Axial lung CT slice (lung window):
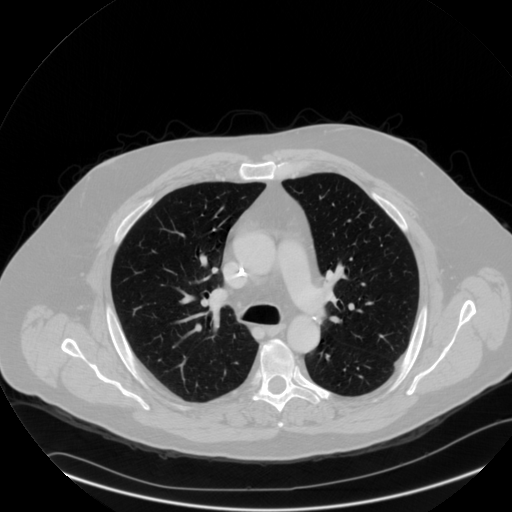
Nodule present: no